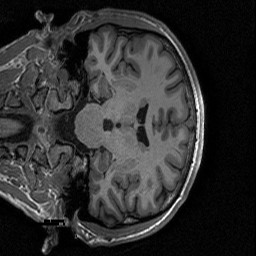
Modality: T1w
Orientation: coronal